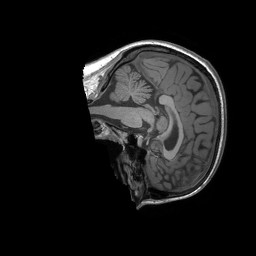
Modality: T1w
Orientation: sagittal
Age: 30
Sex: female